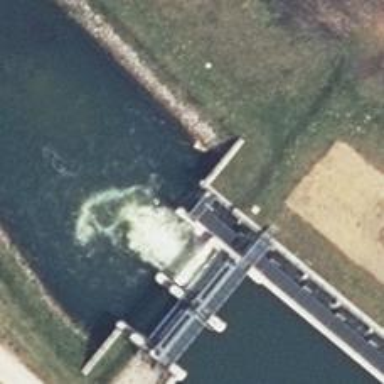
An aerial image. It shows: Fish pass along the waterway.